Question: I'm looking for a query to select rows from two different tables, (I did find one result here for selecting from two different tables, but it merged the column names to have an easier query). I need to keep the original column names, but have two different tables existing within the new, larger table. There are no overlapping columns between the two tables.
A picture, to visualise:

So, how can I do this? I know the query will probably be quite convoluted, but anything half-decent is probably going to be better than my current attempt:
'''
SELECT t1.* , t2.*
FROM table1 t1 RIGHT OUTER JOIN table2 t2
ON r.someColumn1 = rc.someColumn2
UNION
SELECT t1.* , t2.*
FROM table1 t1 LEFT OUTER JOIN table2 t2
ON r.someColumn1 = rc.someColumn2
'''
This does work, but only as long as there are no cases where someColumn1 = someColumn2 - which can happen quite easily, of course.
Any help is appreciated, and I apologise for what is probably a very silly question to which the smart answer is "don't do it, you fool!".
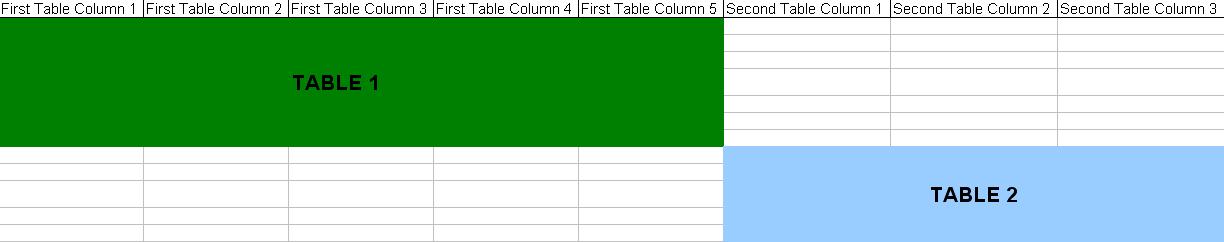
Answer: You can set your join criterion to never match:
'''
SELECT t1.* , t2.*
FROM table1 t1 RIGHT OUTER JOIN table2 t2
ON 1 = 0
UNION
SELECT t1.* , t2.*
FROM table1 t1 LEFT OUTER JOIN table2 t2
ON 1 = 0
'''
I don't have MySQL to test, but it works in SQL Server.